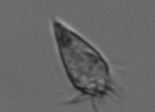
Label: Paratontonia_gracillima